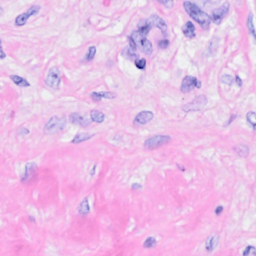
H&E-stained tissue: Breast